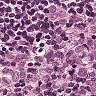
Metastatic tissue present: yes